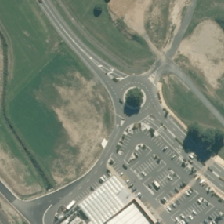
Land cover: urban_parkland